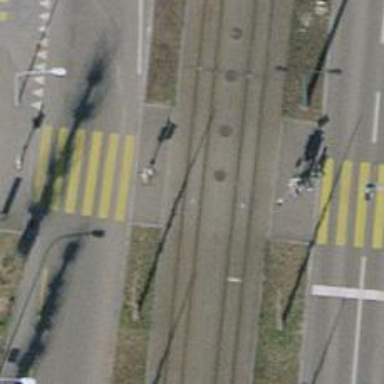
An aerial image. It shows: Tram crossing on the railway.